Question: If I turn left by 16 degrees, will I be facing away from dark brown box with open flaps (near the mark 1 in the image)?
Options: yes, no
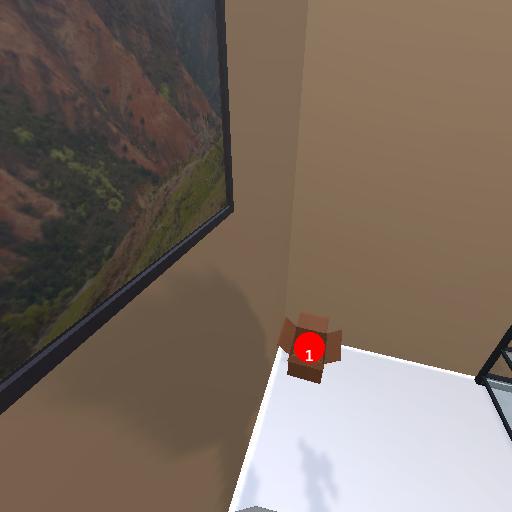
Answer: yes